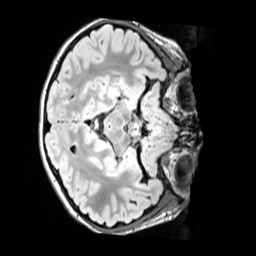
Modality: FLAIR
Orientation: axial
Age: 13
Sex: female
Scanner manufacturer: siemens
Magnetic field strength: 3 T
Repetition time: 5 s
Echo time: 0.388 s